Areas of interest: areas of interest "Tennis Court"
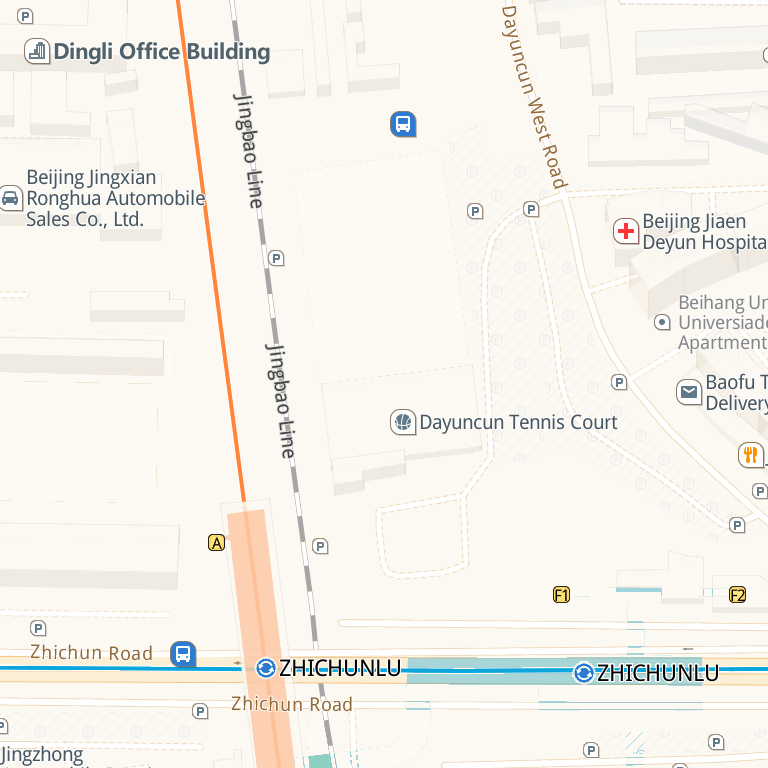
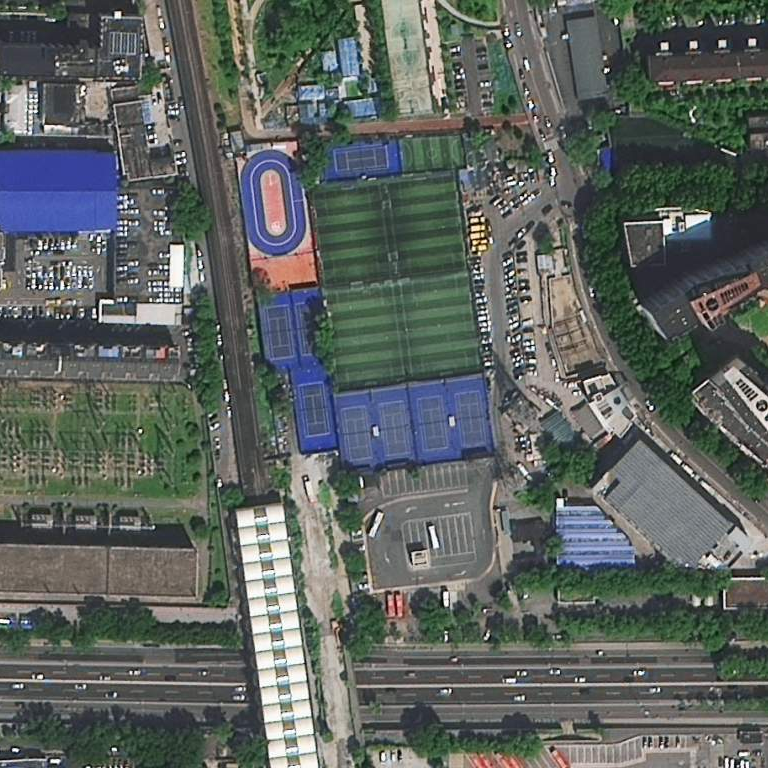